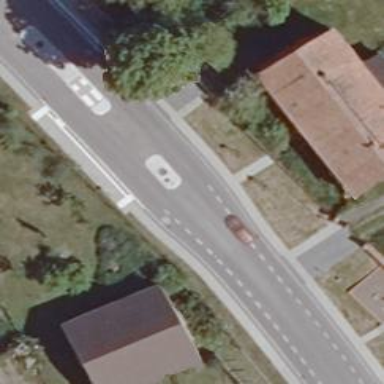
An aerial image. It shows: Traffic calming island.